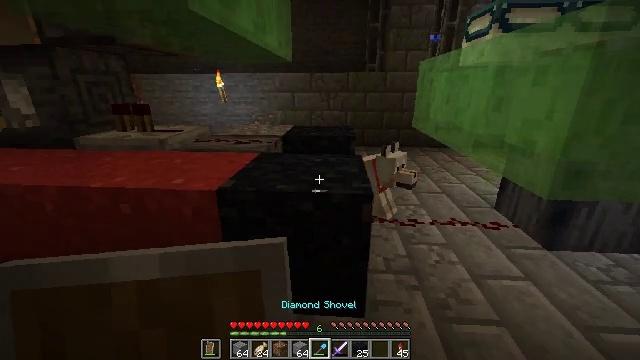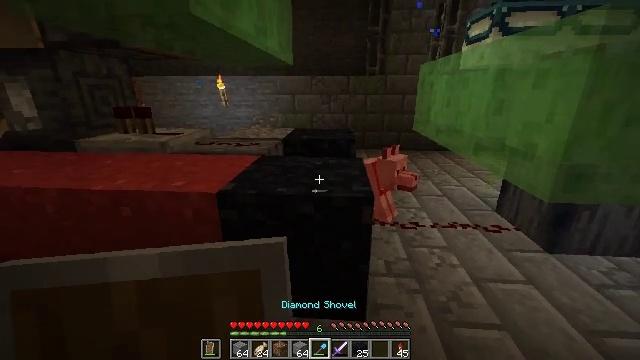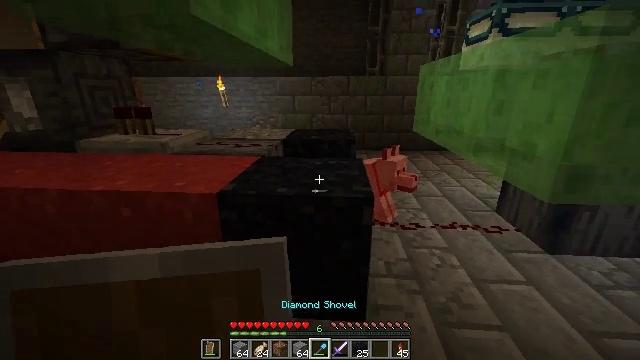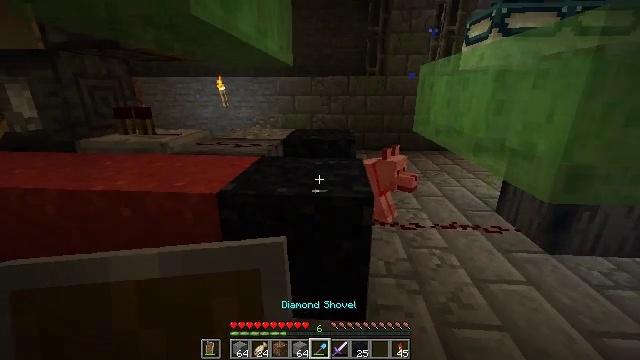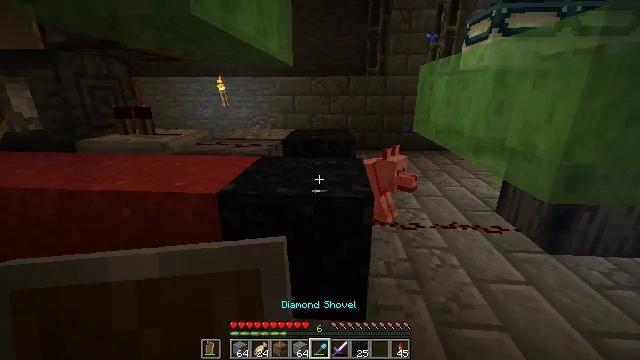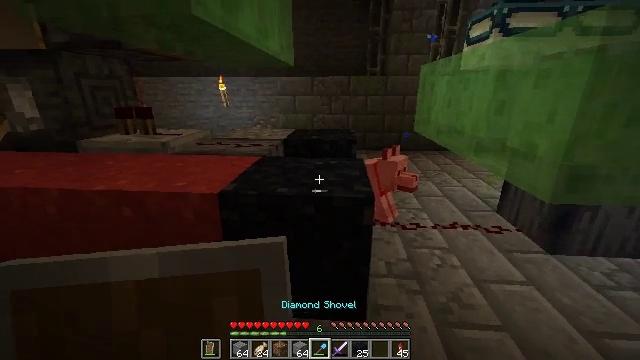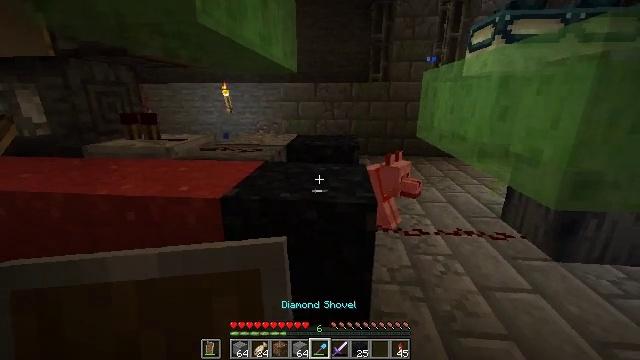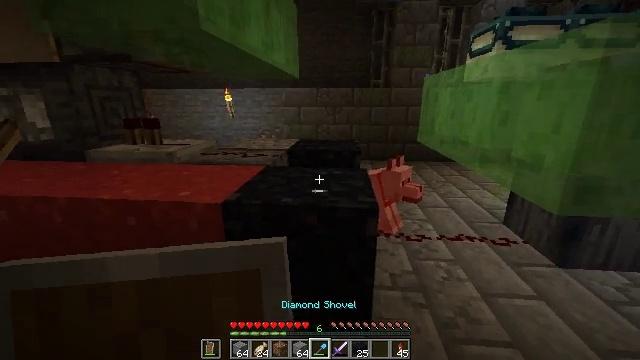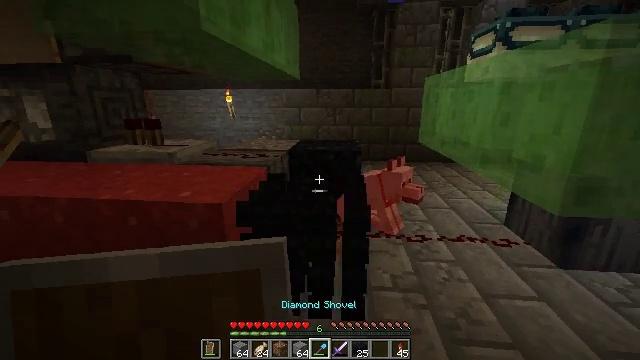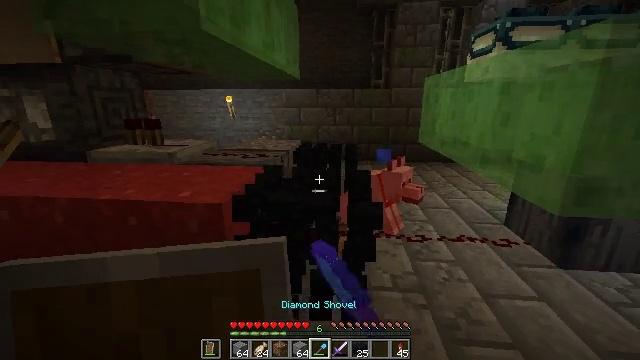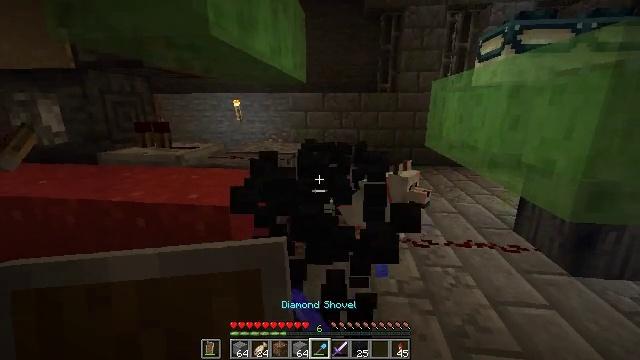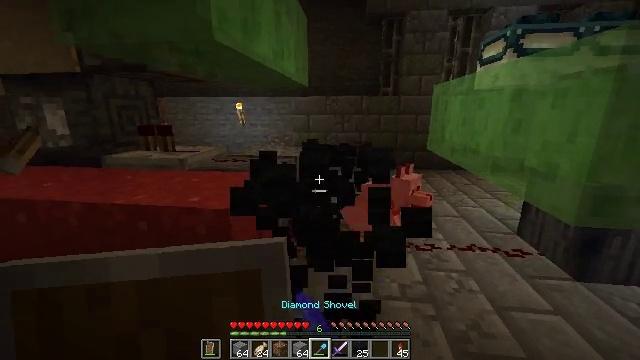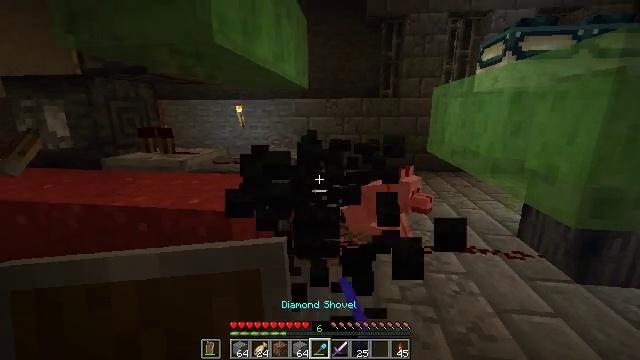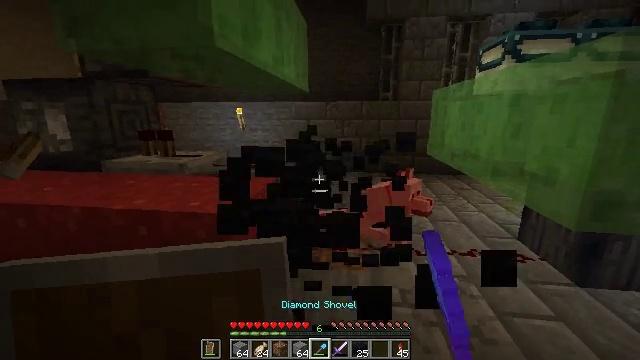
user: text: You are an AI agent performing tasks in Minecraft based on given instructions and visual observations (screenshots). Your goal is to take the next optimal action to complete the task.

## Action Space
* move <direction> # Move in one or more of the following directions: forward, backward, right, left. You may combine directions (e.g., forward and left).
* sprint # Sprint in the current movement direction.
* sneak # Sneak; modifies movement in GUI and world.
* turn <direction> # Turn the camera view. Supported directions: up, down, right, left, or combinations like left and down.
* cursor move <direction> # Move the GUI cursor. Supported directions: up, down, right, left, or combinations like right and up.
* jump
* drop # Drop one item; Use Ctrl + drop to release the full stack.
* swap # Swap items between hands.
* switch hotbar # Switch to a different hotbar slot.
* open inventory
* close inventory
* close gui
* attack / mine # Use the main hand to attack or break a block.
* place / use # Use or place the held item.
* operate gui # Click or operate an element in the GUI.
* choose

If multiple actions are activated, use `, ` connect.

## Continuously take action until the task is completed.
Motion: motion action
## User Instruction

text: Mine block black concrete powder.
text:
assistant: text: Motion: no_op
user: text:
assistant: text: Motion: no_op
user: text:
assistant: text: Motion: no_op
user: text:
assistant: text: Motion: no_op
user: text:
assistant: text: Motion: no_op
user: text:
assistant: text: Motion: turn up
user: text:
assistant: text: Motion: turn up
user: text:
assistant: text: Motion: attack / mine
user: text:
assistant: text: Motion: attack / mine
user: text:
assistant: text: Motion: turn left, attack / mine
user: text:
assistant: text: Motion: no_op
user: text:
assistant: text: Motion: no_op
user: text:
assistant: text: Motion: no_op
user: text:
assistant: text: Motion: no_op